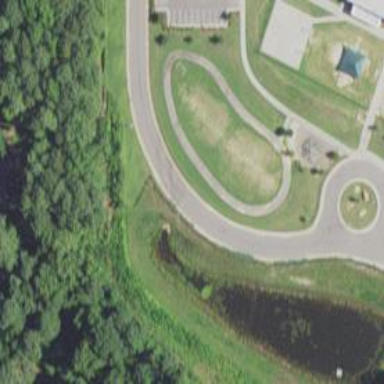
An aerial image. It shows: Track in leisure land.